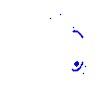
Particle: electron